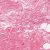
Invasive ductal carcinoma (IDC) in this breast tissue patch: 0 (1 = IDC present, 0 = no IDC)